Interaction volume radius: 10 \u00c5
Interaction volume height: 25 \u00c5
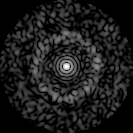
Disorder parameter: 0.8555